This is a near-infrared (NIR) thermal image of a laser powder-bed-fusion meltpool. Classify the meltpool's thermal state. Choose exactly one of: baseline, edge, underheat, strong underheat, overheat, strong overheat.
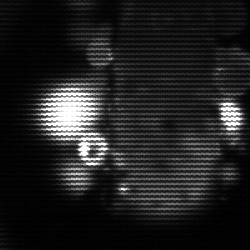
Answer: strong underheat